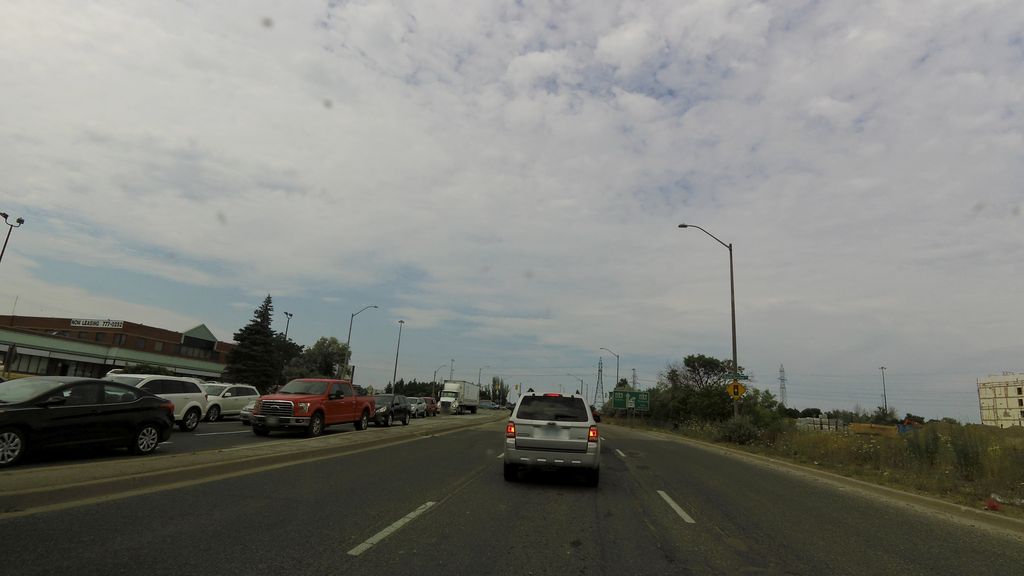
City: hamilton